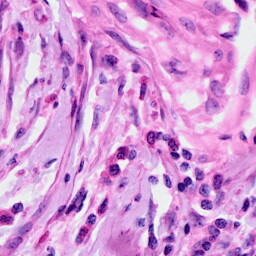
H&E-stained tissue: Cervix